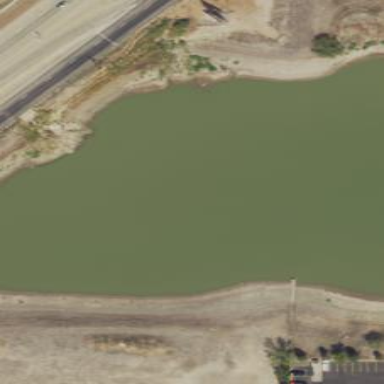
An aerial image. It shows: Pond with natural water.